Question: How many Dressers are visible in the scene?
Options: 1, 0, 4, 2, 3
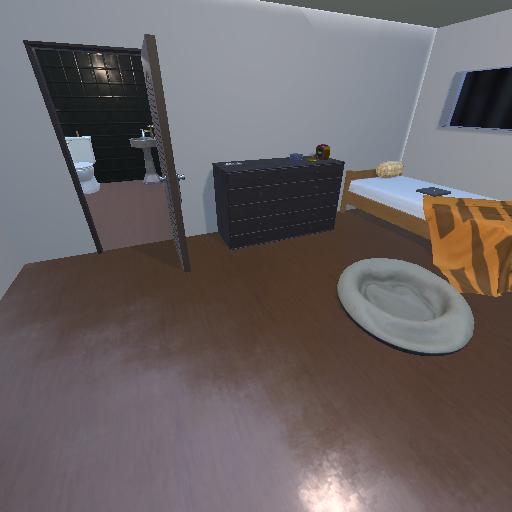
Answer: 1